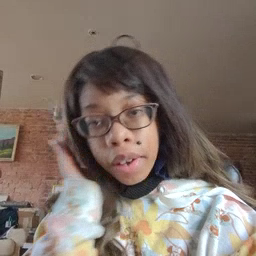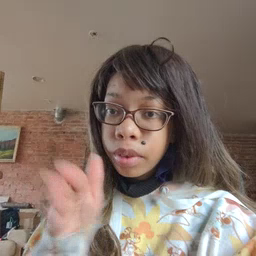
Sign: bedroom